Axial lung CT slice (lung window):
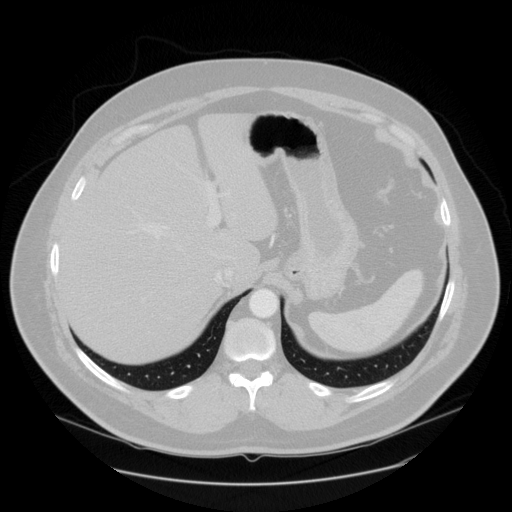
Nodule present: no